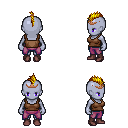
a pixel art fantasy rpg character, female body template, dark elf, purple skin, brown pirate shirt, magenta pants, blonde mohawk hairstyle, bronze tiara, maroon shoes, four views (front, back, left, right), 2x2 character sprite sheet, small pixel art, hard edges, no anti-aliasing